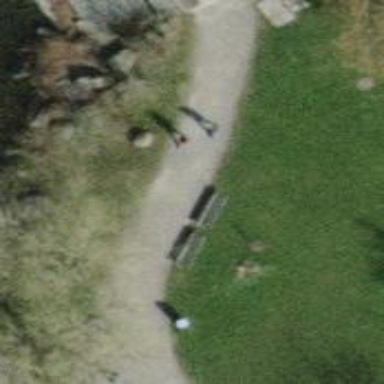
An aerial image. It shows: Brown bench.